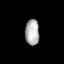
Tissue: lung
Cell type: Endothelial cells
Senescence score: 0.5819
Nuclear area (px): 354
Mean DAPI intensity: 175.251